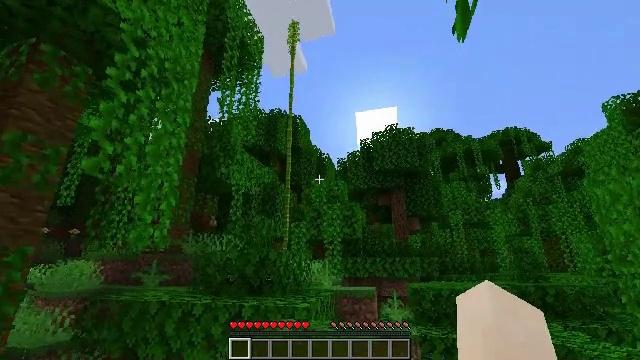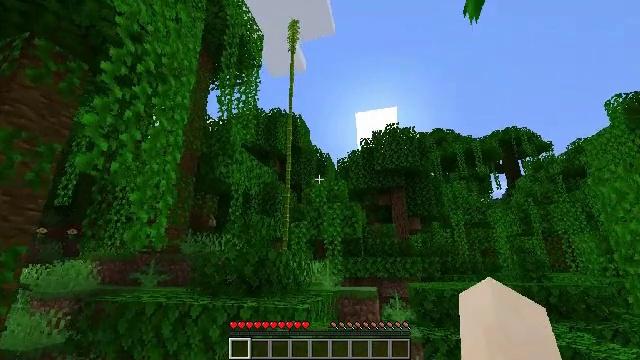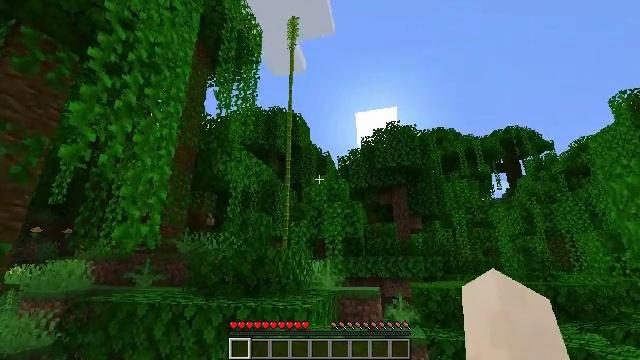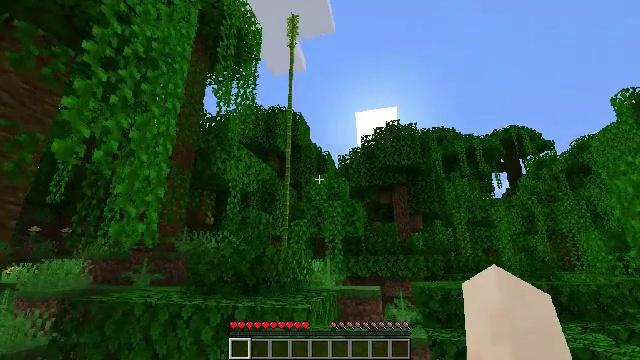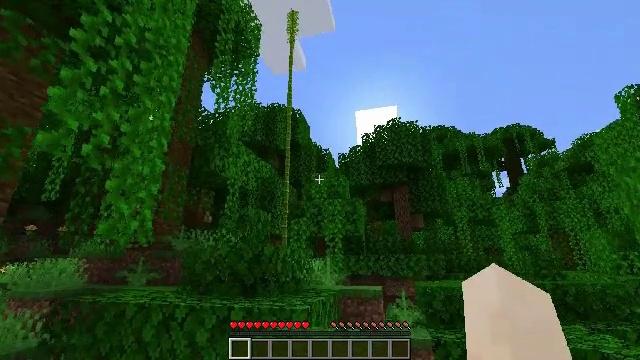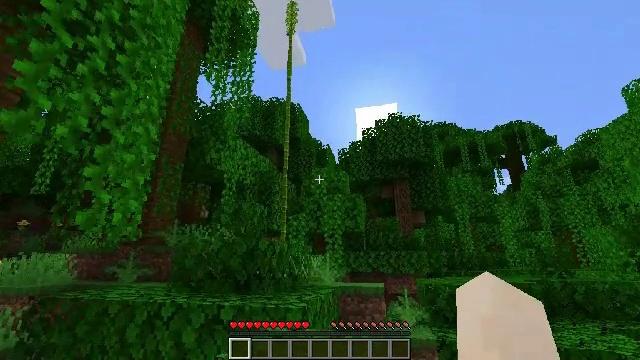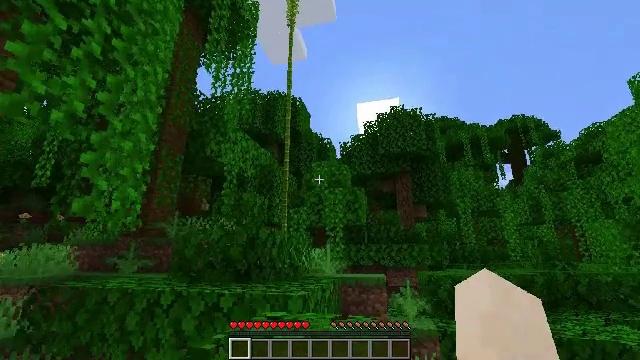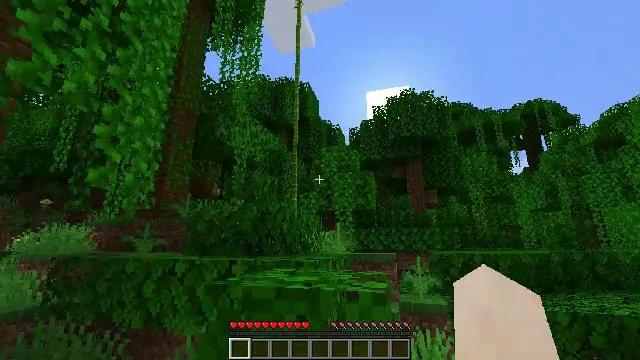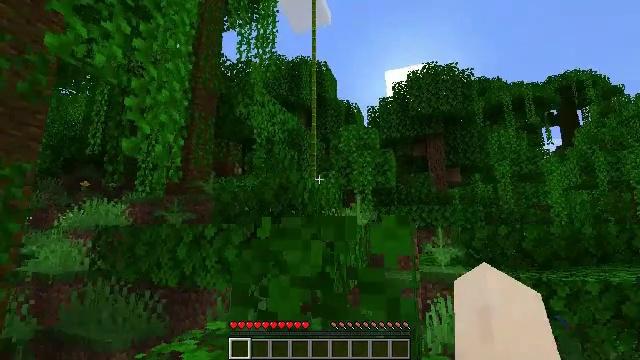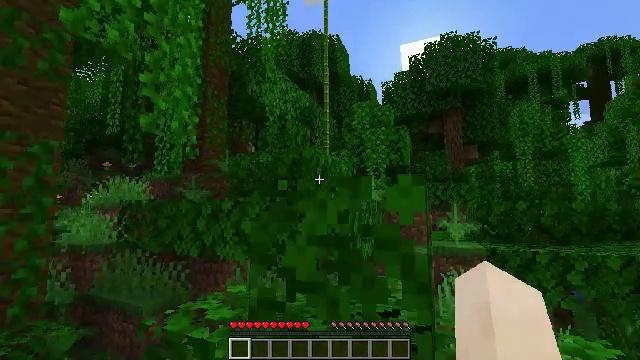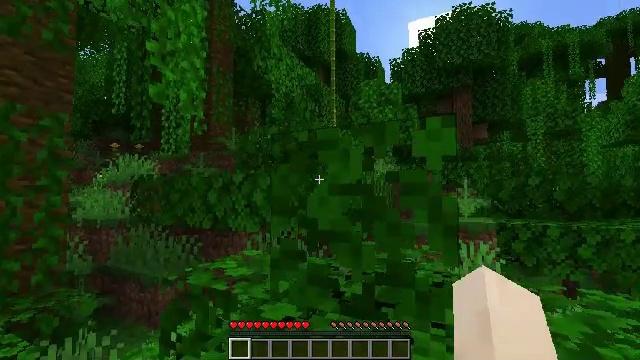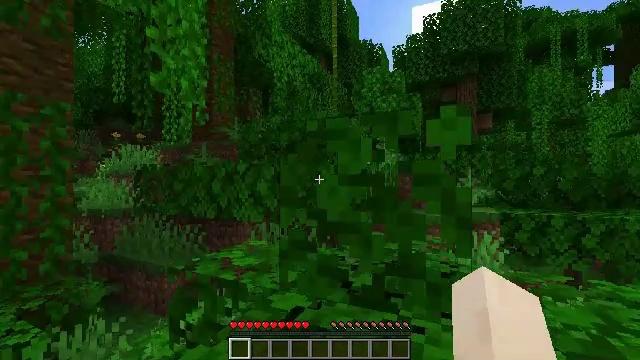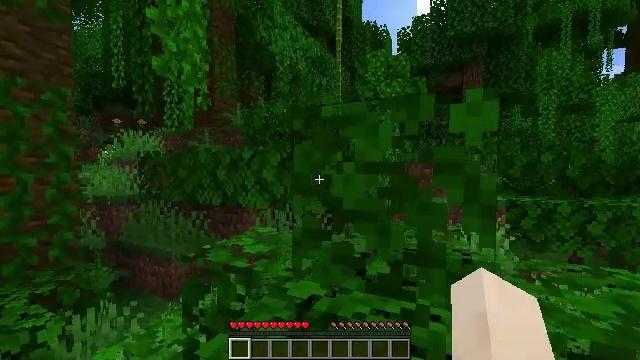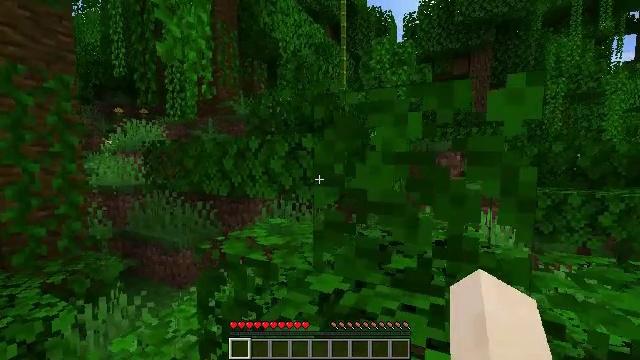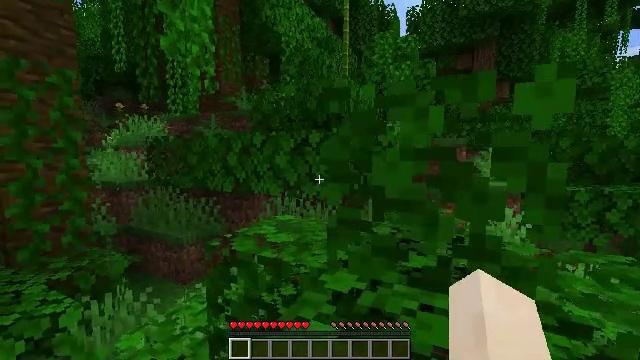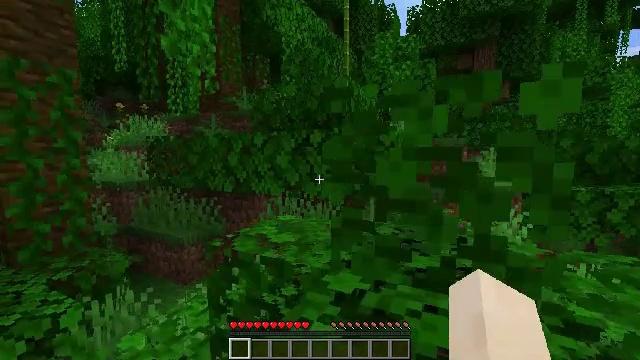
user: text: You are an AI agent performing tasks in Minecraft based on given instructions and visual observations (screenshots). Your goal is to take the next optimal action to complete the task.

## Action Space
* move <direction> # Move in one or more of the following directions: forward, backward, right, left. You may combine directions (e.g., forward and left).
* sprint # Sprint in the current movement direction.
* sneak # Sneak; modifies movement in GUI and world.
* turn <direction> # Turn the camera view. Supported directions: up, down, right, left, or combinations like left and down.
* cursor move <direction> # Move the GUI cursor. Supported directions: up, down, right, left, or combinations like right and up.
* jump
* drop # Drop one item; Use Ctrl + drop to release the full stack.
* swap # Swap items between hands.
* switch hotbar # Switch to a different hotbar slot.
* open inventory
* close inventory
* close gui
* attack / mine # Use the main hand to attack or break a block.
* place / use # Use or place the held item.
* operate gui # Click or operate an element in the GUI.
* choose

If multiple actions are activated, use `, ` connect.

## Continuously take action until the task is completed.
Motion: motion action
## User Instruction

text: Harvest bamboo from the farm.
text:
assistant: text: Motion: move forward
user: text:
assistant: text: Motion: move forward
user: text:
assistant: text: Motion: move forward
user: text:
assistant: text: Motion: move forward
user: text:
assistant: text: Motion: move forward
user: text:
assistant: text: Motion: move forward, turn down
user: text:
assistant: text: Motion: move forward, turn left and down
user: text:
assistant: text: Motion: move forward, turn left and down
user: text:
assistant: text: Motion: move forward, turn left and down
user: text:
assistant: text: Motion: move forward, turn left and down
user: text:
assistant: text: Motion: move forward, turn down
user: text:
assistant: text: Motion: move forward, turn down
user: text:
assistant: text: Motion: move forward, turn down
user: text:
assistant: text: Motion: move forward
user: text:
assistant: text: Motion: move forward
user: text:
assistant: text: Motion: move forward
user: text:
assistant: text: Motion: move forward
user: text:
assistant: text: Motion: move forward
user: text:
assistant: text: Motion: move forward, jump
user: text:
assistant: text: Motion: move forward, jump
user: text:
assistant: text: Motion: move forward, jump
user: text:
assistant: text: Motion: move forward, jump
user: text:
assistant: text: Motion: move forward, jump
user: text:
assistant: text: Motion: move forward, jump
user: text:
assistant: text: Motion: move forward, jump
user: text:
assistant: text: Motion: move forward, turn right, jump
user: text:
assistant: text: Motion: move forward, turn right, jump
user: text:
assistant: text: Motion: move forward, turn right, jump
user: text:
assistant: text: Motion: move forward, turn right, jump
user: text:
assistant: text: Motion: move forward, turn right, jump